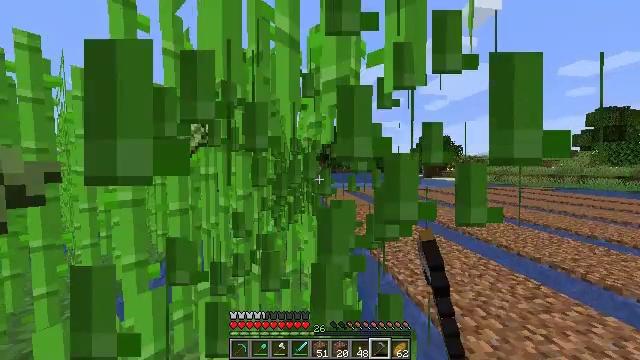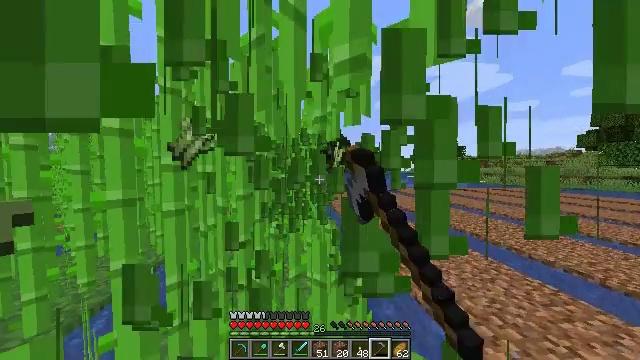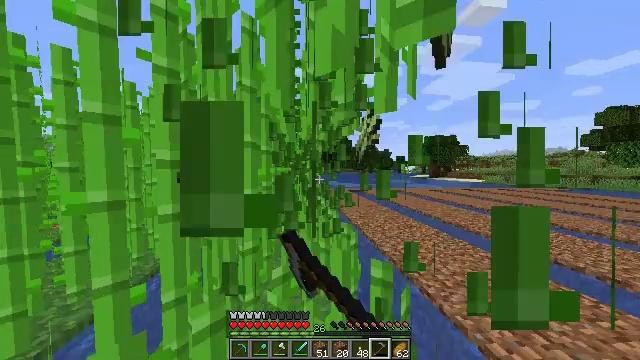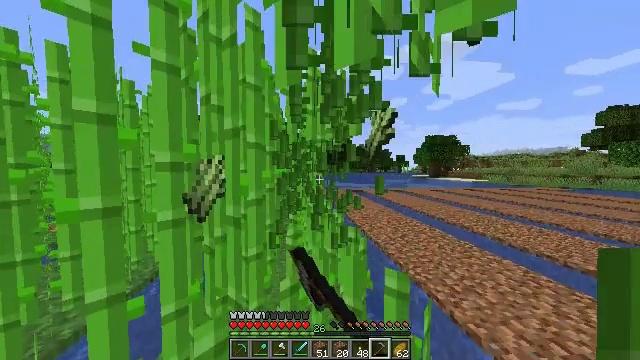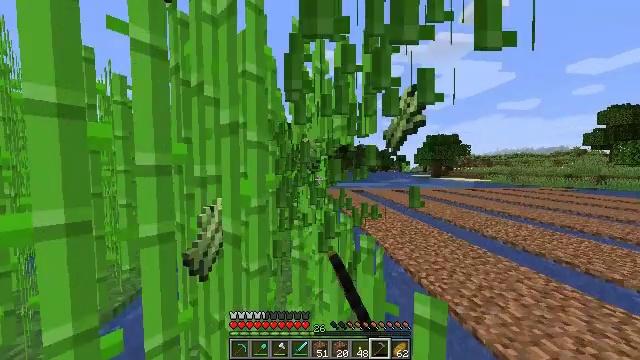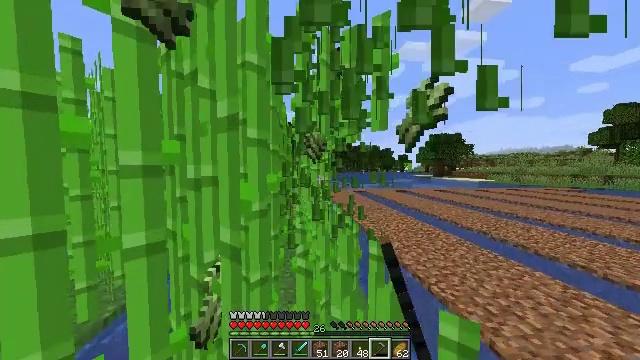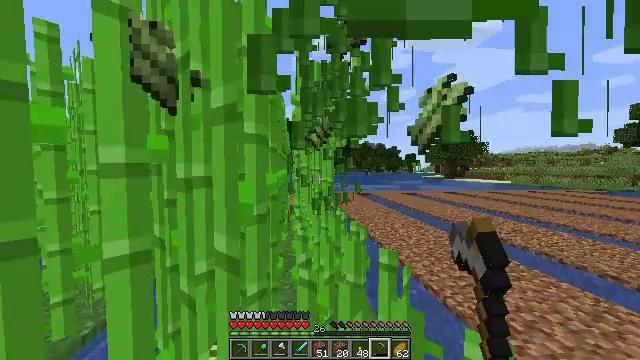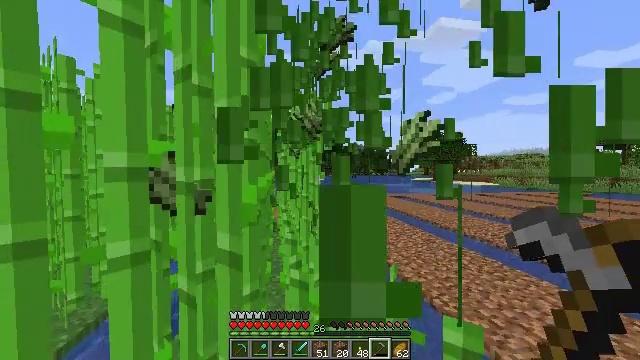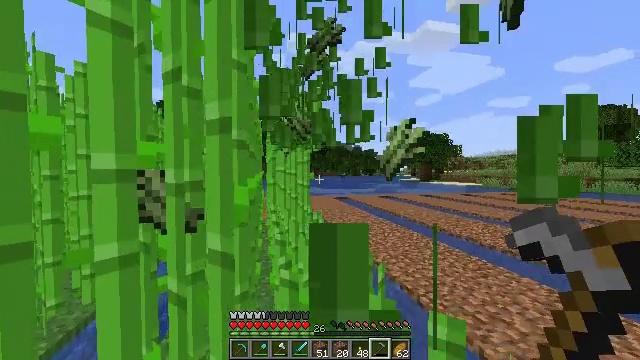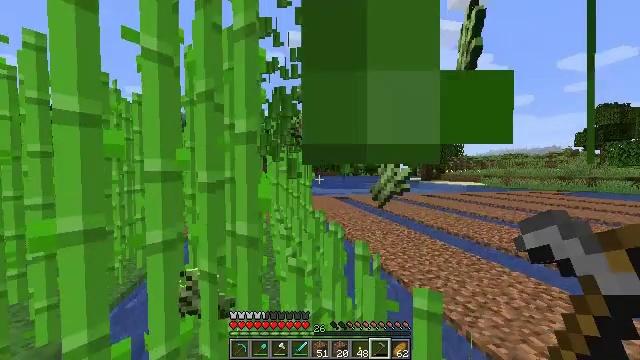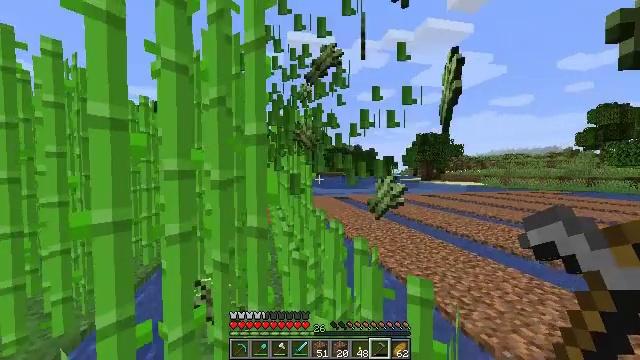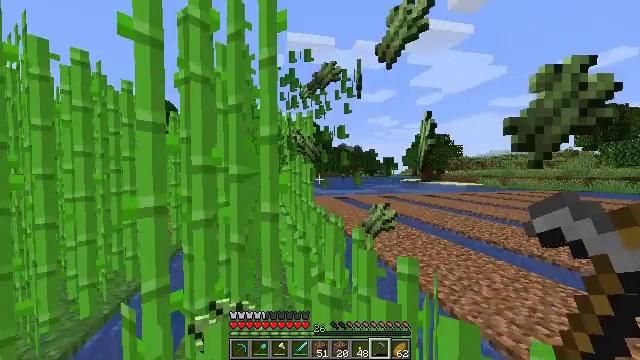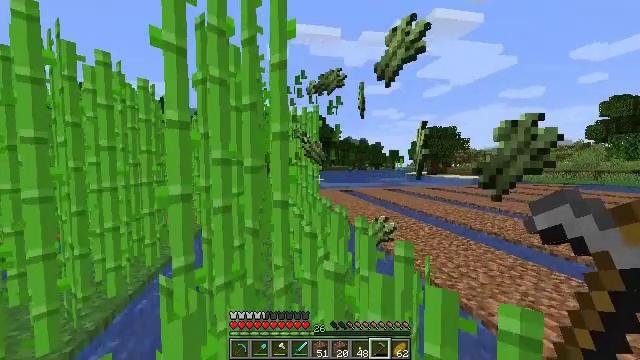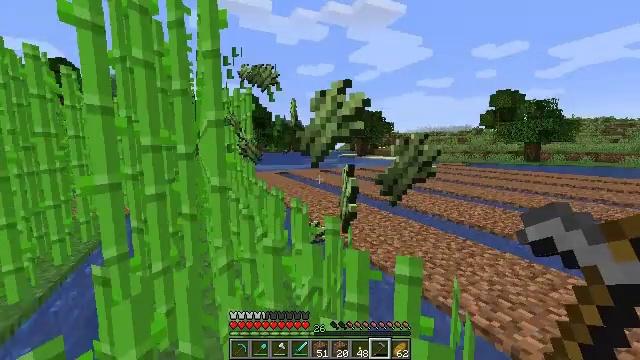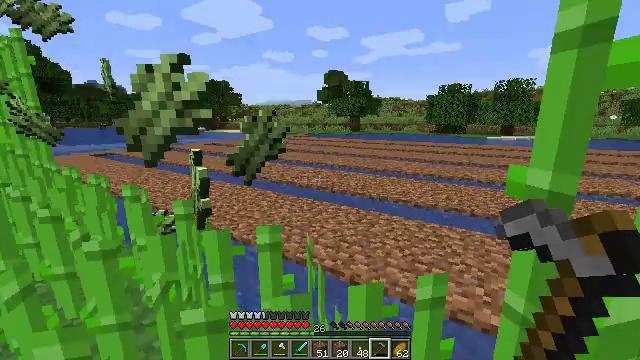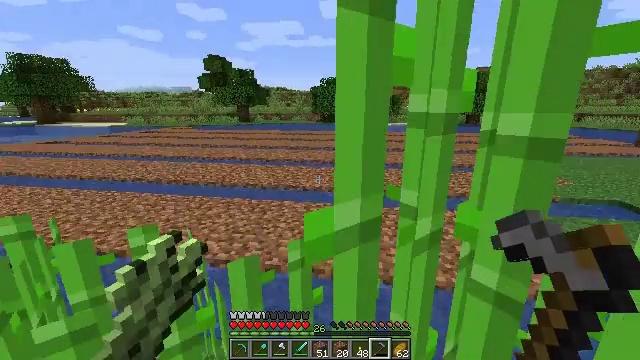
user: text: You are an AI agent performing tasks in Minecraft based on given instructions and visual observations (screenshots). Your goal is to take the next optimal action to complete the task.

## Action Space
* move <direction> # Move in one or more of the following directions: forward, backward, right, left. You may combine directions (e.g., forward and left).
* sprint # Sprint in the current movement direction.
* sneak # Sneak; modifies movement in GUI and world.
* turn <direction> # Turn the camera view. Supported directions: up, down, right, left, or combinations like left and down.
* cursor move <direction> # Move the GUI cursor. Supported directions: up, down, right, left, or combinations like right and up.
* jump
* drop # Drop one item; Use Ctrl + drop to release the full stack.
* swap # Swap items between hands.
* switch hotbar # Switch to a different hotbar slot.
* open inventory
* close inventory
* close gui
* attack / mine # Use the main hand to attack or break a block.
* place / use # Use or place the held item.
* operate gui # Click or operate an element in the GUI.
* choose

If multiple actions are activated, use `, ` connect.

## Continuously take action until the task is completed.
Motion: motion action
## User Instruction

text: Break the sugar cane.
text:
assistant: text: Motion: move forward and move left, sprint, attack / mine
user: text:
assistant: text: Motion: move forward and move left, sprint, attack / mine
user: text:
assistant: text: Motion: move forward, sprint, attack / mine
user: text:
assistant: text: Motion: sprint, attack / mine
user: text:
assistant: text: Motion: sprint, attack / mine
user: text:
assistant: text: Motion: move back, sprint
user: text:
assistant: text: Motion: move back, sprint, turn right
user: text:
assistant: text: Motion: move back, turn right
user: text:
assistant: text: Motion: move back
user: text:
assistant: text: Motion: move back
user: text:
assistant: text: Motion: move back
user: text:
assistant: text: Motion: move back, turn left and down
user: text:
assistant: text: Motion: move back, turn right and down
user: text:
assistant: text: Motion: move back, turn right and down
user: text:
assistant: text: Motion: move back, turn right and down
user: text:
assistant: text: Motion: move back and move right, turn right
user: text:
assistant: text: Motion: move back and move right, turn right
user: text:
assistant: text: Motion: move right, turn right
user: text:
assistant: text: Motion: move right
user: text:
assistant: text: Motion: move right
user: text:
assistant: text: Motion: move right
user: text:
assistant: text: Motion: move right
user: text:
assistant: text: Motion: move forward and move right, turn left
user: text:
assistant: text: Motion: move forward and move right, turn left
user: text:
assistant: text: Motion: move forward and move right, turn left and up
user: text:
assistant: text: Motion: move forward and move right, turn left
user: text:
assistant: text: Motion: move forward and move right, turn left
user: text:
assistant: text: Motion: move right, turn left
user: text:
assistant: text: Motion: move right, turn left
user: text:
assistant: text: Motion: move right, turn left and up